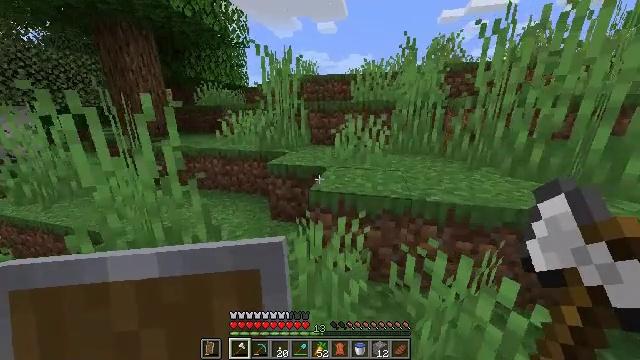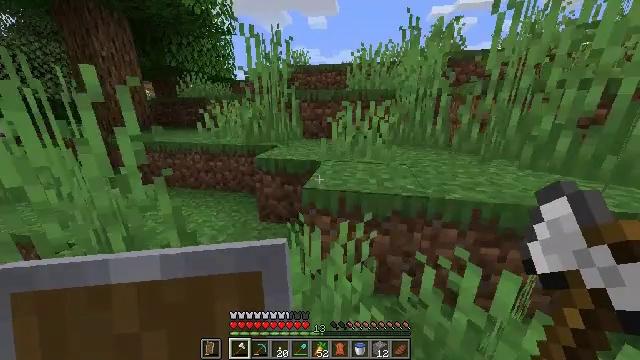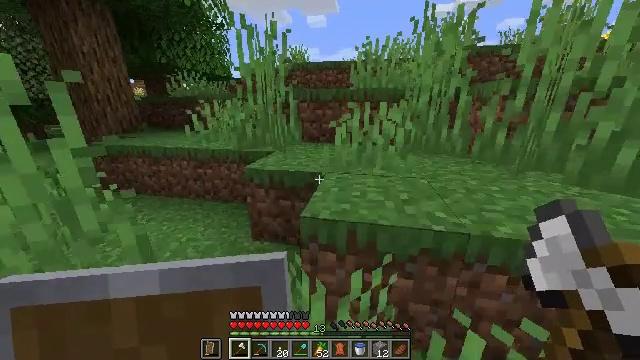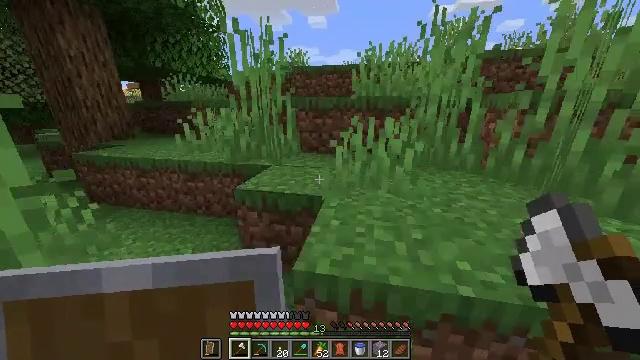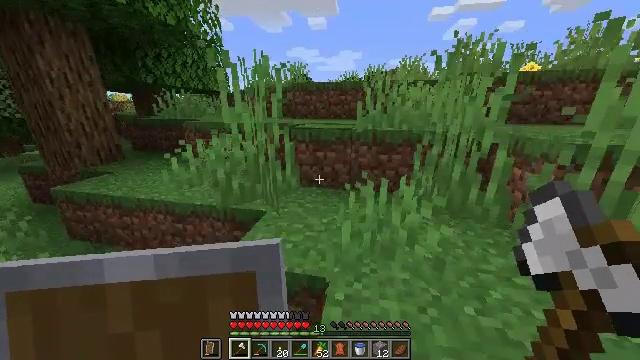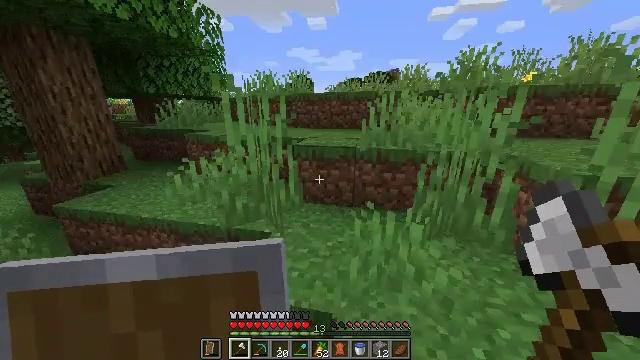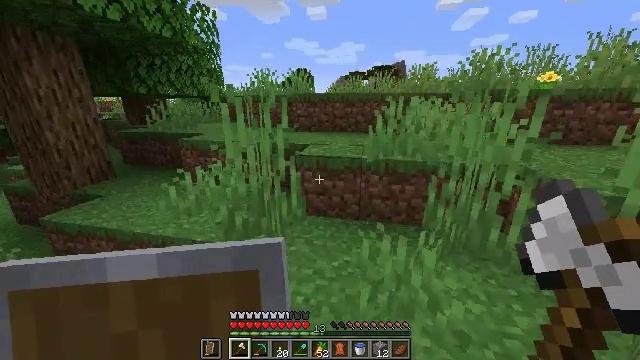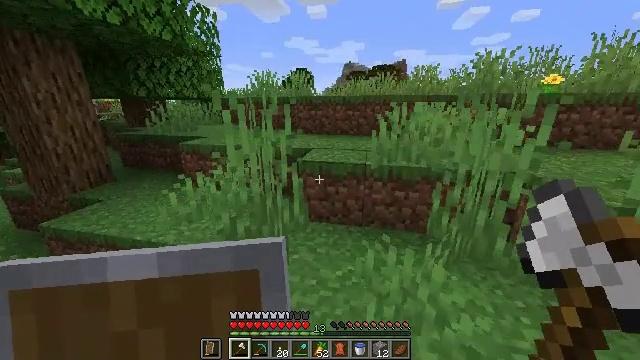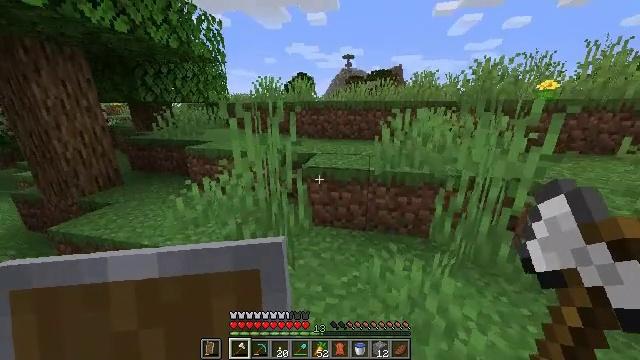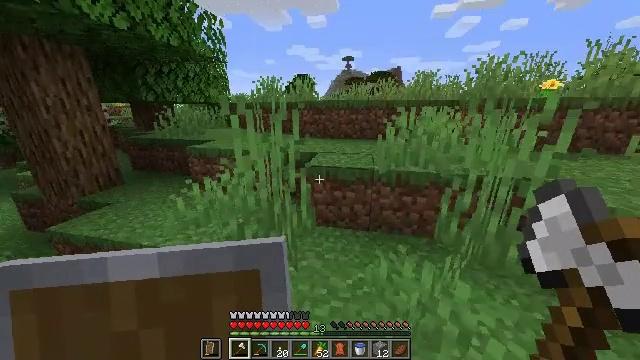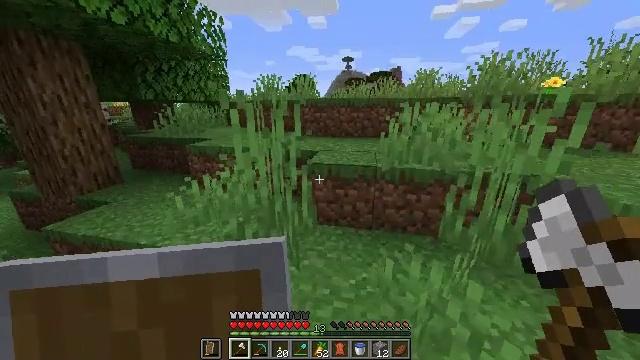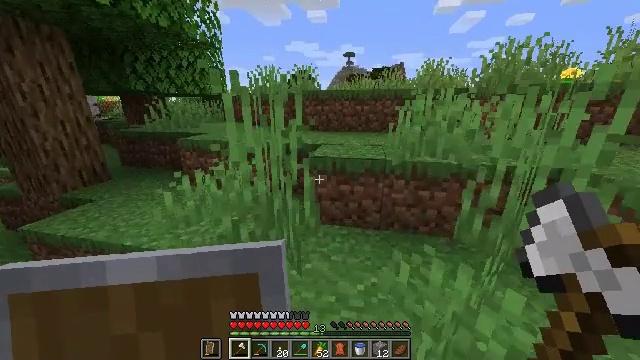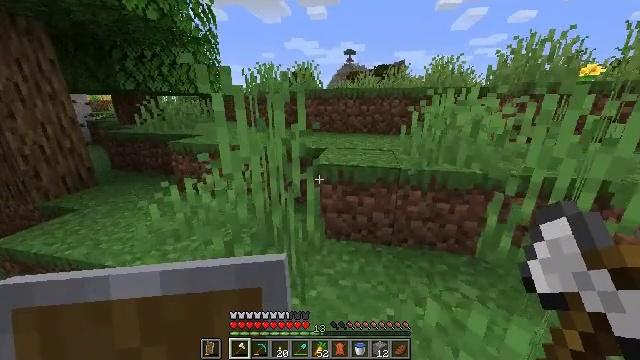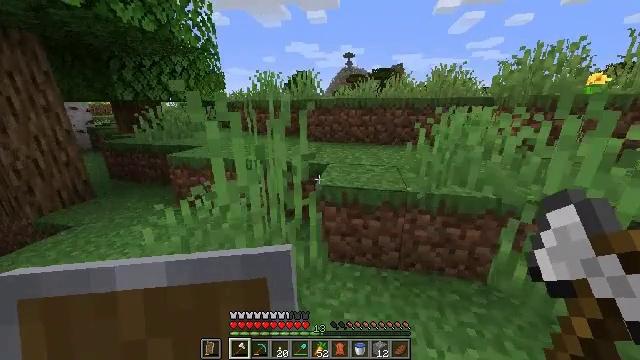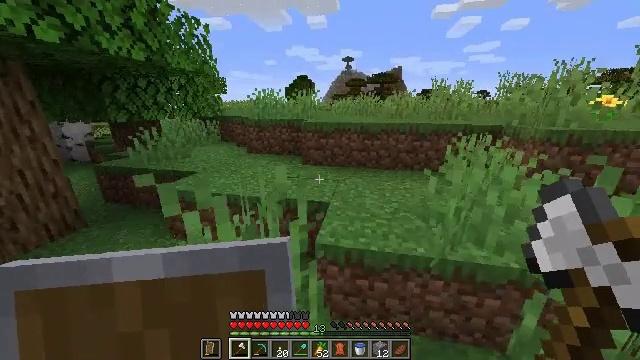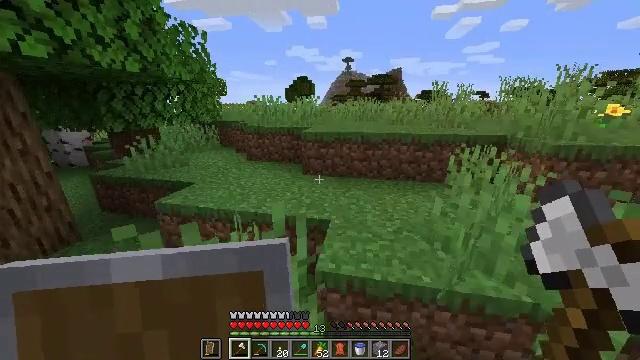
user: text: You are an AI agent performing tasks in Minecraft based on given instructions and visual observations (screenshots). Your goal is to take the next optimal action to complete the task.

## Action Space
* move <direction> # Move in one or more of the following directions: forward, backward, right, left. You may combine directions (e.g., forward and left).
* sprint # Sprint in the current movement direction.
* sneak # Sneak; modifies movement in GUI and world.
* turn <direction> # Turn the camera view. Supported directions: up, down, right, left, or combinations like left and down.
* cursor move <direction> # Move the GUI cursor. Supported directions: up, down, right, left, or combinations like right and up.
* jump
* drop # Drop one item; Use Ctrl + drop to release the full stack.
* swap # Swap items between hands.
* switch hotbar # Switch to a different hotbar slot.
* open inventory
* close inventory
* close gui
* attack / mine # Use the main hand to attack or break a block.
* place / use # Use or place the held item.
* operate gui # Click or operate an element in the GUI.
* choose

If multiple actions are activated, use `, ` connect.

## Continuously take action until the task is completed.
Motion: motion action
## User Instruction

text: Break the mature wheat plants.
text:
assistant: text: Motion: move forward, sprint, turn right, jump
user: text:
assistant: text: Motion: move forward, sprint, jump
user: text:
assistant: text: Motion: move forward, sprint, jump
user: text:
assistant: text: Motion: move forward, sprint, jump
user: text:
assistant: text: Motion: move forward, sprint, jump
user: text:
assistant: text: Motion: move forward, sprint, jump
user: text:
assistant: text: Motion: move forward, sprint, jump
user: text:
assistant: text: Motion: move forward, sprint, jump
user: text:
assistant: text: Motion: move forward, sprint, jump
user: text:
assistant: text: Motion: move forward, sprint, jump
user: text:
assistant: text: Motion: move forward, sprint, jump
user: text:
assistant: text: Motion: move forward, sprint, jump
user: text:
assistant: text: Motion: move forward, sprint, jump
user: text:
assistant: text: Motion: move forward, sprint, jump
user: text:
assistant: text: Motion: move forward, sprint, jump
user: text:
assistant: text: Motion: move forward, sprint, jump
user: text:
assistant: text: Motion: move forward, sprint, jump
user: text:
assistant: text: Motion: move forward, sprint, jump
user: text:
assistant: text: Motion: move forward, sprint, jump
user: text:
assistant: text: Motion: move forward, sprint, jump
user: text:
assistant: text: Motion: move forward, sprint, jump
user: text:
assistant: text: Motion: move forward, sprint, jump
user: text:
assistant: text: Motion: move forward, sprint, jump
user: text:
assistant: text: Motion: move forward, sprint, jump
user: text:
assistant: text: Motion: move forward, sprint, jump
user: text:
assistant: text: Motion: move forward, sprint, jump
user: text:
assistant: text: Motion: move forward, sprint, turn left, jump
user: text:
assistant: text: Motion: move forward, sprint, turn left, jump
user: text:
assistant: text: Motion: move forward, sprint, turn left, jump
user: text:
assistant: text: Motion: move forward, sprint, turn left, jump